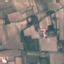
Land use / land cover: PermanentCrop